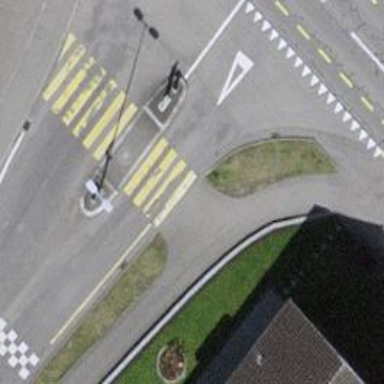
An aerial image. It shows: Pedestrian crossing with zebra markings on footway.